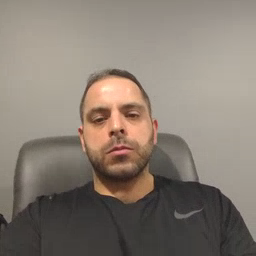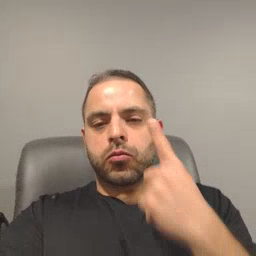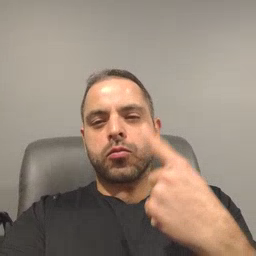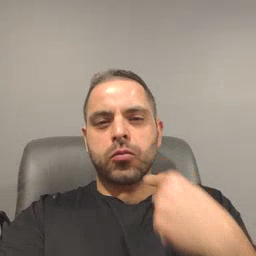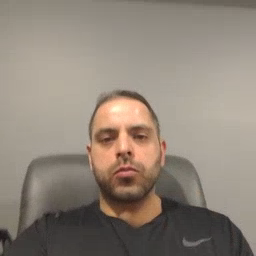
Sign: cry